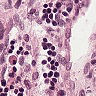
Metastatic tissue present: no